Field crop: maize
Growth stage: 2
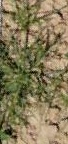
Species: salsola